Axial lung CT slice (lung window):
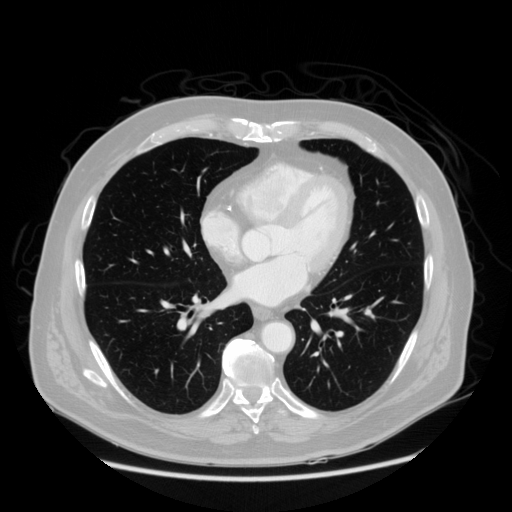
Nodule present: no